Question: So, i have the module icon like this :

I am wondering how to change the size looks bigger, since when our screen resolution get bigger, the module icon size looks small.
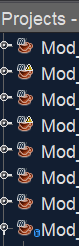
Answer: You can't explicitly change the sizes of those module icons in NetBeans, but it can be done implicitly by increasing the size of the font used by the NetBeans IDE.
That font size is unrelated to the font size used for displaying your source code; instead it is used for rendering IDE text such as labels on tabs ("", "", etc.), menu entries and file names within panels such as the tab. When the font size of a file name is changed, NetBeans also makes a corresponding increase or decrease to the size of the icon (e.g. the module icon) to its immediate left.
To modify the font size used by NetBeans specify the parameter when starting NetBeans. For example, to get NetBeans to use 18 point font (not recommended!) on Windows 10 I made this call:
C:\NetBeans82_151\bin\netbeans64.exe
The second screen shot below shows that using 18 point font also increased the size of the icons:
<URL>
<URL>
I deliberately used a significantly larger font to clarify the effect of the change in the screen shots, and the overall result was ugly. But for your purposes perhaps a smaller increase in font size will help you with the size of the icons.